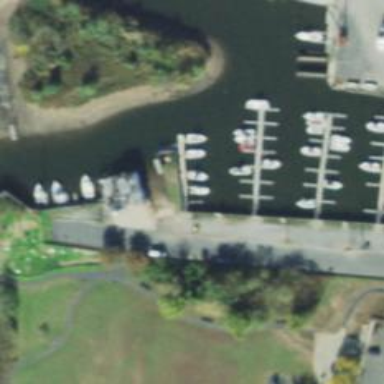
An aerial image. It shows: Slipway for leisure land vehicles on service road.